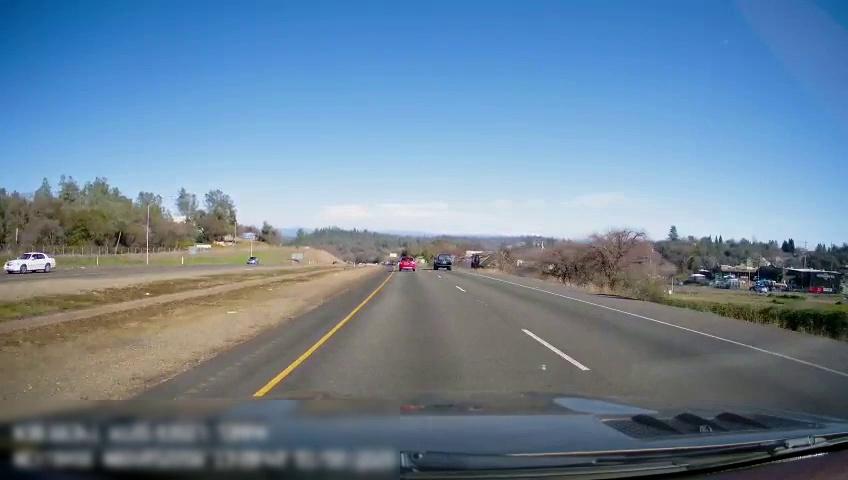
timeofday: Day
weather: Sunny
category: Drivable Space
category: Drivable Space
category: Vehicles | SUV
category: Vehicles | SUV
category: Vehicles | Car
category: Vehicles | Car
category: Lanes | Current Lane
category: Lanes | Current Lane
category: Lanes | Alternate Lane